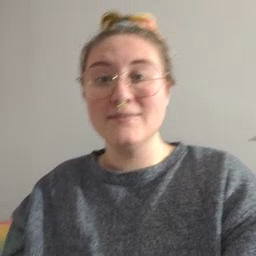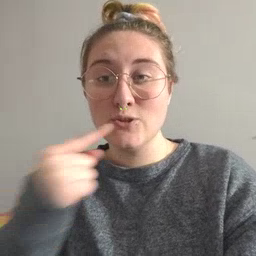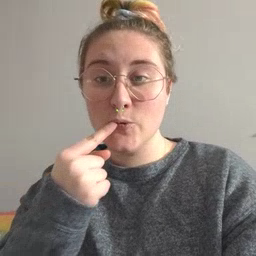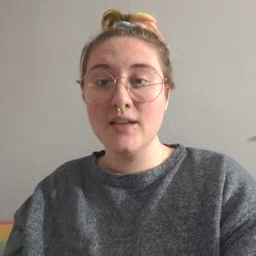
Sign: tooth